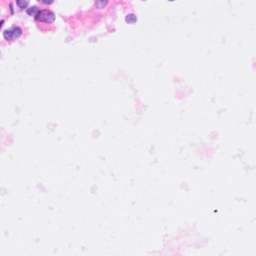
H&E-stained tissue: Breast